Question: I want to develop an application which consists of different widgets of different sizes as in the picture provided. When I use a specific layout, e.g. Grid Layout the widgets get organized as equal parts on window. But I want them to be shown as of different sizes.

The sample code(.py) is here. I want to reduce the height of the QGroupBox
'''
from PyQt5 import QtCore, QtGui, QtWidgets
class Ui_MainWindow(object):
def setupUi(self, MainWindow):
MainWindow.setObjectName("MainWindow")
MainWindow.resize(1123, 855)
self.centralwidget = QtWidgets.QWidget(MainWindow)
self.centralwidget.setObjectName("centralwidget")
self.gridLayout = QtWidgets.QGridLayout(self.centralwidget)
self.gridLayout.setObjectName("gridLayout")
self.frame = QtWidgets.QFrame(self.centralwidget)
self.frame.setFrameShape(QtWidgets.QFrame.StyledPanel)
self.frame.setFrameShadow(QtWidgets.QFrame.Raised)
self.frame.setObjectName("frame")
self.gridLayout_2 = QtWidgets.QGridLayout(self.frame)
self.gridLayout_2.setObjectName("gridLayout_2")
self.groupBox = QtWidgets.QGroupBox(self.frame)
self.groupBox.setObjectName("groupBox")
self.horizontalLayout = QtWidgets.QHBoxLayout(self.groupBox)
self.horizontalLayout.setObjectName("horizontalLayout")
self.label = QtWidgets.QLabel(self.groupBox)
self.label.setObjectName("label")
self.horizontalLayout.addWidget(self.label)
self.label_2 = QtWidgets.QLabel(self.groupBox)
self.label_2.setObjectName("label_2")
self.horizontalLayout.addWidget(self.label_2)
self.label_3 = QtWidgets.QLabel(self.groupBox)
self.label_3.setObjectName("label_3")
self.horizontalLayout.addWidget(self.label_3)
self.label_4 = QtWidgets.QLabel(self.groupBox)
self.label_4.setObjectName("label_4")
self.horizontalLayout.addWidget(self.label_4)
self.gridLayout_2.addWidget(self.groupBox, 0, 0, 1, 1)
self.splitter = QtWidgets.QSplitter(self.frame)
self.splitter.setOrientation(QtCore.Qt.Horizontal)
self.splitter.setObjectName("splitter")
self.verticalLayoutWidget = QtWidgets.QWidget(self.splitter)
self.verticalLayoutWidget.setObjectName("verticalLayoutWidget")
self.verticalLayout = QtWidgets.QVBoxLayout(self.verticalLayoutWidget)
self.verticalLayout.setContentsMargins(0, 0, 0, 0)
self.verticalLayout.setObjectName("verticalLayout")
self.radioButton_2 = QtWidgets.QRadioButton(self.verticalLayoutWidget)
self.radioButton_2.setObjectName("radioButton_2")
self.verticalLayout.addWidget(self.radioButton_2)
self.radioButton = QtWidgets.QRadioButton(self.verticalLayoutWidget)
self.radioButton.setObjectName("radioButton")
self.verticalLayout.addWidget(self.radioButton)
self.verticalLayoutWidget_2 = QtWidgets.QWidget(self.splitter)
self.verticalLayoutWidget_2.setObjectName("verticalLayoutWidget_2")
self.verticalLayout_2 = QtWidgets.QVBoxLayout(self.verticalLayoutWidget_2)
self.verticalLayout_2.setContentsMargins(0, 0, 0, 0)
self.verticalLayout_2.setObjectName("verticalLayout_2")
self.radioButton_3 = QtWidgets.QRadioButton(self.verticalLayoutWidget_2)
self.radioButton_3.setObjectName("radioButton_3")
self.verticalLayout_2.addWidget(self.radioButton_3)
self.radioButton_4 = QtWidgets.QRadioButton(self.verticalLayoutWidget_2)
self.radioButton_4.setObjectName("radioButton_4")
self.verticalLayout_2.addWidget(self.radioButton_4)
self.gridLayout_2.addWidget(self.splitter, 1, 0, 1, 1)
self.gridLayout.addWidget(self.frame, 0, 0, 1, 1)
MainWindow.setCentralWidget(self.centralwidget)
self.menubar = QtWidgets.QMenuBar(MainWindow)
self.menubar.setGeometry(QtCore.QRect(0, 0, 1123, 26))
self.menubar.setObjectName("menubar")
self.menuManage_Teams = QtWidgets.QMenu(self.menubar)
self.menuManage_Teams.setObjectName("menuManage_Teams")
MainWindow.setMenuBar(self.menubar)
self.statusbar = QtWidgets.QStatusBar(MainWindow)
self.statusbar.setObjectName("statusbar")
MainWindow.setStatusBar(self.statusbar)
self.actionNEW_Team = QtWidgets.QAction(MainWindow)
self.actionNEW_Team.setObjectName("actionNEW_Team")
self.actionOPEN_Team = QtWidgets.QAction(MainWindow)
self.actionOPEN_Team.setObjectName("actionOPEN_Team")
self.actionSAVE_Team = QtWidgets.QAction(MainWindow)
self.actionSAVE_Team.setObjectName("actionSAVE_Team")
self.actionEVALUATE_Team = QtWidgets.QAction(MainWindow)
self.actionEVALUATE_Team.setObjectName("actionEVALUATE_Team")
self.menuManage_Teams.addAction(self.actionNEW_Team)
self.menuManage_Teams.addSeparator()
self.menuManage_Teams.addAction(self.actionOPEN_Team)
self.menuManage_Teams.addSeparator()
self.menuManage_Teams.addAction(self.actionSAVE_Team)
self.menuManage_Teams.addSeparator()
self.menuManage_Teams.addAction(self.actionEVALUATE_Team)
self.menubar.addAction(self.menuManage_Teams.menuAction())
self.retranslateUi(MainWindow)
QtCore.QMetaObject.connectSlotsByName(MainWindow)
def retranslateUi(self, MainWindow):
_translate = QtCore.QCoreApplication.translate
MainWindow.setWindowTitle(_translate("MainWindow", "MainWindow"))
self.groupBox.setTitle(_translate("MainWindow", "GroupBox"))
self.label.setText(_translate("MainWindow", "TextLabel"))
self.label_2.setText(_translate("MainWindow", "TextLabel"))
self.label_3.setText(_translate("MainWindow", "TextLabel"))
self.label_4.setText(_translate("MainWindow", "TextLabel"))
self.radioButton_2.setText(_translate("MainWindow", "RadioButton"))
self.radioButton.setText(_translate("MainWindow", "RadioButton"))
self.radioButton_3.setText(_translate("MainWindow", "RadioButton"))
self.radioButton_4.setText(_translate("MainWindow", "RadioButton"))
self.menuManage_Teams.setTitle(_translate("MainWindow", "Manage Teams"))
self.actionNEW_Team.setText(_translate("MainWindow", "NEW Team"))
self.actionOPEN_Team.setText(_translate("MainWindow", "OPEN Team"))
self.actionSAVE_Team.setText(_translate("MainWindow", "SAVE Team"))
self.actionEVALUATE_Team.setText(_translate("MainWindow", "EVALUATE Team"))
if __name__ == "__main__":
import sys
app = QtWidgets.QApplication(sys.argv)
MainWindow = QtWidgets.QMainWindow()
ui = Ui_MainWindow()
ui.setupUi(MainWindow)
MainWindow.show()
sys.exit(app.exec_())
'''
Here is the .ui code
'''
<?xml version="1.0" encoding="UTF-8"?>
<ui version="4.0">
<class>MainWindow</class>
<widget class="QMainWindow" name="MainWindow">
<property name="geometry">
<rect>
<x>0</x>
<y>0</y>
<width>1123</width>
<height>855</height>
</rect>
</property>
<property name="windowTitle">
<string>MainWindow</string>
</property>
<widget class="QWidget" name="centralwidget">
<layout class="QGridLayout" name="gridLayout">
<item row="0" column="0">
<widget class="QFrame" name="frame">
<property name="frameShape">
<enum>QFrame::StyledPanel</enum>
</property>
<property name="frameShadow">
<enum>QFrame::Raised</enum>
</property>
<layout class="QGridLayout" name="gridLayout_2">
<item row="0" column="0">
<widget class="QGroupBox" name="groupBox">
<property name="title">
<string>GroupBox</string>
</property>
<layout class="QHBoxLayout" name="horizontalLayout">
<item>
<widget class="QLabel" name="label">
<property name="text">
<string>TextLabel</string>
</property>
</widget>
</item>
<item>
<widget class="QLabel" name="label_2">
<property name="text">
<string>TextLabel</string>
</property>
</widget>
</item>
<item>
<widget class="QLabel" name="label_3">
<property name="text">
<string>TextLabel</string>
</property>
</widget>
</item>
<item>
<widget class="QLabel" name="label_4">
<property name="text">
<string>TextLabel</string>
</property>
</widget>
</item>
</layout>
</widget>
</item>
<item row="1" column="0">
<widget class="QSplitter" name="splitter">
<property name="orientation">
<enum>Qt::Horizontal</enum>
</property>
<widget class="QWidget" name="verticalLayoutWidget">
<layout class="QVBoxLayout" name="verticalLayout">
<item>
<widget class="QRadioButton" name="radioButton_2">
<property name="text">
<string>RadioButton</string>
</property>
</widget>
</item>
<item>
<widget class="QRadioButton" name="radioButton">
<property name="text">
<string>RadioButton</string>
</property>
</widget>
</item>
</layout>
</widget>
<widget class="QWidget" name="verticalLayoutWidget_2">
<layout class="QVBoxLayout" name="verticalLayout_2">
<item>
<widget class="QRadioButton" name="radioButton_3">
<property name="text">
<string>RadioButton</string>
</property>
</widget>
</item>
<item>
<widget class="QRadioButton" name="radioButton_4">
<property name="text">
<string>RadioButton</string>
</property>
</widget>
</item>
</layout>
</widget>
</widget>
</item>
</layout>
</widget>
</item>
</layout>
</widget>
<widget class="QMenuBar" name="menubar">
<property name="geometry">
<rect>
<x>0</x>
<y>0</y>
<width>1123</width>
<height>26</height>
</rect>
</property>
<widget class="QMenu" name="menuManage_Teams">
<property name="title">
<string>Manage Teams</string>
</property>
<addaction name="actionNEW_Team"/>
<addaction name="separator"/>
<addaction name="actionOPEN_Team"/>
<addaction name="separator"/>
<addaction name="actionSAVE_Team"/>
<addaction name="separator"/>
<addaction name="actionEVALUATE_Team"/>
</widget>
<addaction name="menuManage_Teams"/>
</widget>
<widget class="QStatusBar" name="statusbar"/>
<action name="actionNEW_Team">
<property name="text">
<string>NEW Team</string>
</property>
</action>
<action name="actionOPEN_Team">
<property name="text">
<string>OPEN Team</string>
</property>
</action>
<action name="actionSAVE_Team">
<property name="text">
<string>SAVE Team</string>
</property>
</action>
<action name="actionEVALUATE_Team">
<property name="text">
<string>EVALUATE Team</string>
</property>
</action>
</widget>
<resources/>
<connections/>
</ui>
'''
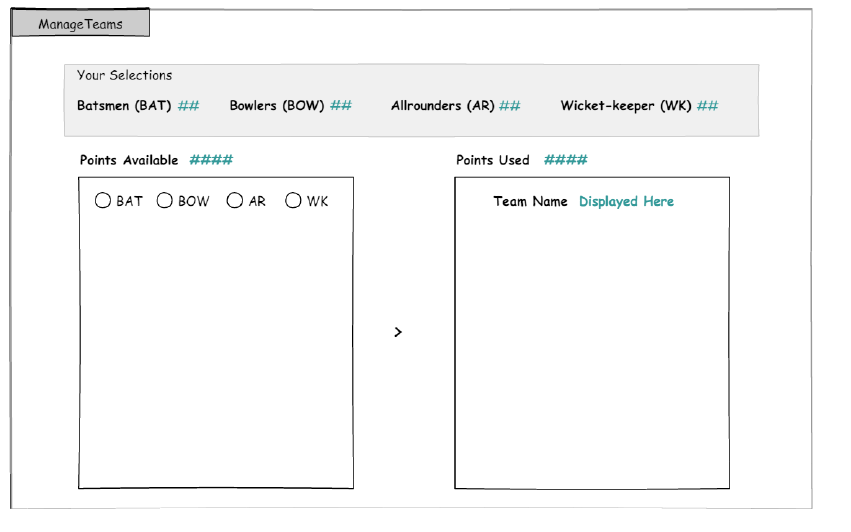
Answer: The solution is to set a stretch factor, in your case you should click on the QFrame below the topLevel and look for the layoutRowStrecth section of the QGridLayout at '0,1':
'''
<?xml version="1.0" encoding="UTF-8"?>
<ui version="4.0">
<class>MainWindow</class>
<widget class="QMainWindow" name="MainWindow">
<property name="geometry">
<rect>
<x>0</x>
<y>0</y>
<width>1123</width>
<height>855</height>
</rect>
</property>
<property name="windowTitle">
<string>MainWindow</string>
</property>
<widget class="QWidget" name="centralwidget">
<layout class="QGridLayout" name="gridLayout">
<item row="0" column="0">
<widget class="QFrame" name="frame">
<property name="frameShape">
<enum>QFrame::StyledPanel</enum>
</property>
<property name="frameShadow">
<enum>QFrame::Raised</enum>
</property>
<layout class="QGridLayout" name="gridLayout_2" rowstretch="0,1" rowminimumheight="0,0">
<item row="0" column="0">
<widget class="QGroupBox" name="groupBox">
<property name="title">
<string>GroupBox</string>
</property>
<layout class="QHBoxLayout" name="horizontalLayout">
<item>
<widget class="QLabel" name="label">
<property name="text">
<string>TextLabel</string>
</property>
</widget>
</item>
<item>
<widget class="QLabel" name="label_2">
<property name="text">
<string>TextLabel</string>
</property>
</widget>
</item>
<item>
<widget class="QLabel" name="label_3">
<property name="text">
<string>TextLabel</string>
</property>
</widget>
</item>
<item>
<widget class="QLabel" name="label_4">
<property name="text">
<string>TextLabel</string>
</property>
</widget>
</item>
</layout>
</widget>
</item>
<item row="1" column="0">
<widget class="QSplitter" name="splitter">
<property name="orientation">
<enum>Qt::Horizontal</enum>
</property>
<widget class="QWidget" name="verticalLayoutWidget">
<layout class="QVBoxLayout" name="verticalLayout">
<item>
<widget class="QRadioButton" name="radioButton_2">
<property name="text">
<string>RadioButton</string>
</property>
</widget>
</item>
<item>
<widget class="QRadioButton" name="radioButton">
<property name="text">
<string>RadioButton</string>
</property>
</widget>
</item>
</layout>
</widget>
<widget class="QWidget" name="verticalLayoutWidget_2">
<layout class="QVBoxLayout" name="verticalLayout_2">
<item>
<widget class="QRadioButton" name="radioButton_3">
<property name="text">
<string>RadioButton</string>
</property>
</widget>
</item>
<item>
<widget class="QRadioButton" name="radioButton_4">
<property name="text">
<string>RadioButton</string>
</property>
</widget>
</item>
</layout>
</widget>
</widget>
</item>
</layout>
</widget>
</item>
</layout>
</widget>
<widget class="QMenuBar" name="menubar">
<property name="geometry">
<rect>
<x>0</x>
<y>0</y>
<width>1123</width>
<height>26</height>
</rect>
</property>
<widget class="QMenu" name="menuManage_Teams">
<property name="title">
<string>Manage Teams</string>
</property>
<addaction name="actionNEW_Team"/>
<addaction name="separator"/>
<addaction name="actionOPEN_Team"/>
<addaction name="separator"/>
<addaction name="actionSAVE_Team"/>
<addaction name="separator"/>
<addaction name="actionEVALUATE_Team"/>
</widget>
<addaction name="menuManage_Teams"/>
</widget>
<widget class="QStatusBar" name="statusbar"/>
<action name="actionNEW_Team">
<property name="text">
<string>NEW Team</string>
</property>
</action>
<action name="actionOPEN_Team">
<property name="text">
<string>OPEN Team</string>
</property>
</action>
<action name="actionSAVE_Team">
<property name="text">
<string>SAVE Team</string>
</property>
</action>
<action name="actionEVALUATE_Team">
<property name="text">
<string>EVALUATE Team</string>
</property>
</action>
</widget>
<resources/>
<connections/>
</ui>
'''
On the other hand, what you want can be implemented in many ways, for example using QVBoxLayout where the same context is applied.
'''
<?xml version="1.0" encoding="UTF-8"?>
<ui version="4.0">
<class>MainWindow</class>
<widget class="QMainWindow" name="MainWindow">
<property name="geometry">
<rect>
<x>0</x>
<y>0</y>
<width>800</width>
<height>600</height>
</rect>
</property>
<property name="windowTitle">
<string>MainWindow</string>
</property>
<widget class="QWidget" name="centralwidget">
<layout class="QVBoxLayout" name="verticalLayout_3" stretch="0,1">
<item>
<widget class="QGroupBox" name="groupBox">
<property name="title">
<string>Your Selections:</string>
</property>
<layout class="QHBoxLayout" name="horizontalLayout">
<item>
<widget class="QLabel" name="label">
<property name="text">
<string>Batsmen(BAT)</string>
</property>
</widget>
</item>
<item>
<widget class="QLabel" name="label_2">
<property name="text">
<string>Bowlers(BOW)</string>
</property>
</widget>
</item>
<item>
<widget class="QLabel" name="label_3">
<property name="text">
<string>Allrounders(AR)</string>
</property>
</widget>
</item>
<item>
<widget class="QLabel" name="label_4">
<property name="text">
<string>Wicket-keeper(WK)</string>
</property>
</widget>
</item>
</layout>
</widget>
</item>
<item>
<widget class="QSplitter" name="splitter">
<property name="orientation">
<enum>Qt::Horizontal</enum>
</property>
<widget class="QGroupBox" name="groupBox_2">
<property name="title">
<string>Points Available</string>
</property>
<layout class="QVBoxLayout" name="verticalLayout">
<item>
<layout class="QHBoxLayout" name="horizontalLayout_2">
<item>
<widget class="QRadioButton" name="radioButton">
<property name="text">
<string>BAT</string>
</property>
</widget>
</item>
<item>
<widget class="QRadioButton" name="radioButton_2">
<property name="text">
<string>BOW</string>
</property>
</widget>
</item>
<item>
<widget class="QRadioButton" name="radioButton_3">
<property name="text">
<string>AR</string>
</property>
</widget>
</item>
<item>
<widget class="QRadioButton" name="radioButton_4">
<property name="text">
<string>WK</string>
</property>
</widget>
</item>
</layout>
</item>
<item>
<spacer name="verticalSpacer">
<property name="orientation">
<enum>Qt::Vertical</enum>
</property>
<property name="sizeHint" stdset="0">
<size>
<width>20</width>
<height>394</height>
</size>
</property>
</spacer>
</item>
</layout>
</widget>
<widget class="QGroupBox" name="groupBox_3">
<property name="title">
<string>Points Used</string>
</property>
<layout class="QVBoxLayout" name="verticalLayout_2">
<item>
<layout class="QHBoxLayout" name="horizontalLayout_3">
<item>
<widget class="QLabel" name="label_5">
<property name="text">
<string>Team Name</string>
</property>
</widget>
</item>
<item>
<widget class="QLabel" name="label_6">
<property name="text">
<string>Displayed here</string>
</property>
</widget>
</item>
</layout>
</item>
<item>
<spacer name="verticalSpacer_2">
<property name="orientation">
<enum>Qt::Vertical</enum>
</property>
<property name="sizeHint" stdset="0">
<size>
<width>20</width>
<height>400</height>
</size>
</property>
</spacer>
</item>
</layout>
</widget>
</widget>
</item>
</layout>
</widget>
<widget class="QMenuBar" name="menubar">
<property name="geometry">
<rect>
<x>0</x>
<y>0</y>
<width>800</width>
<height>26</height>
</rect>
</property>
</widget>
<widget class="QStatusBar" name="statusbar"/>
</widget>
<resources/>
<connections/>
</ui>
'''